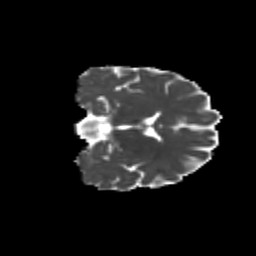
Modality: MD
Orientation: coronal
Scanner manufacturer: siemens
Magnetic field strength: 3 T
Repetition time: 9.2 s
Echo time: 0.084 s